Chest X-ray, AP view. Patient: 58 years old, sex M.
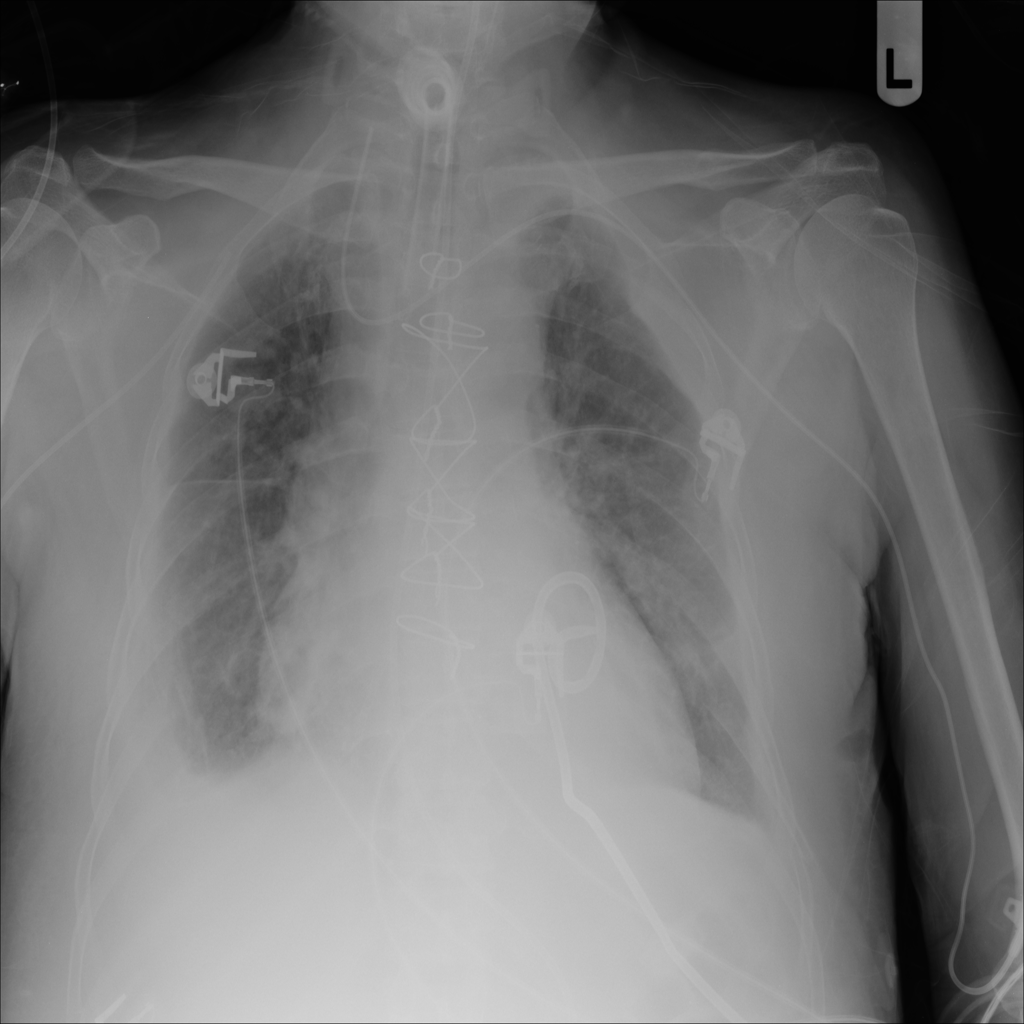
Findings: Pleural_Thickening